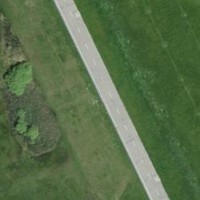
EUNIS habitat code: 57
Species observed at this site:
Strix aluco
Acrocephalus scirpaceus